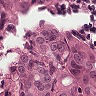
Metastatic tissue present: yes